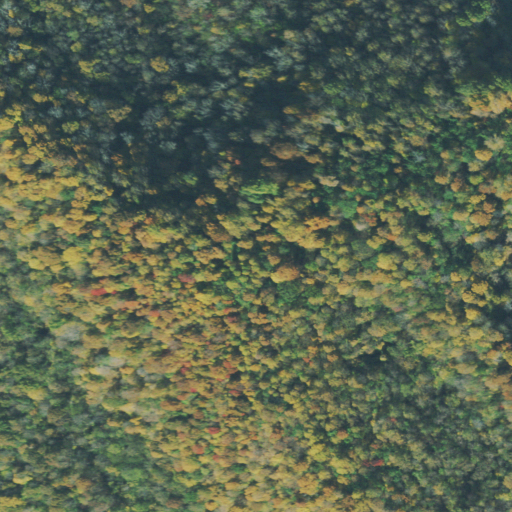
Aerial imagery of mountain in Tennessee named Buzzard Bluff Knob containing deciduous forest and open development